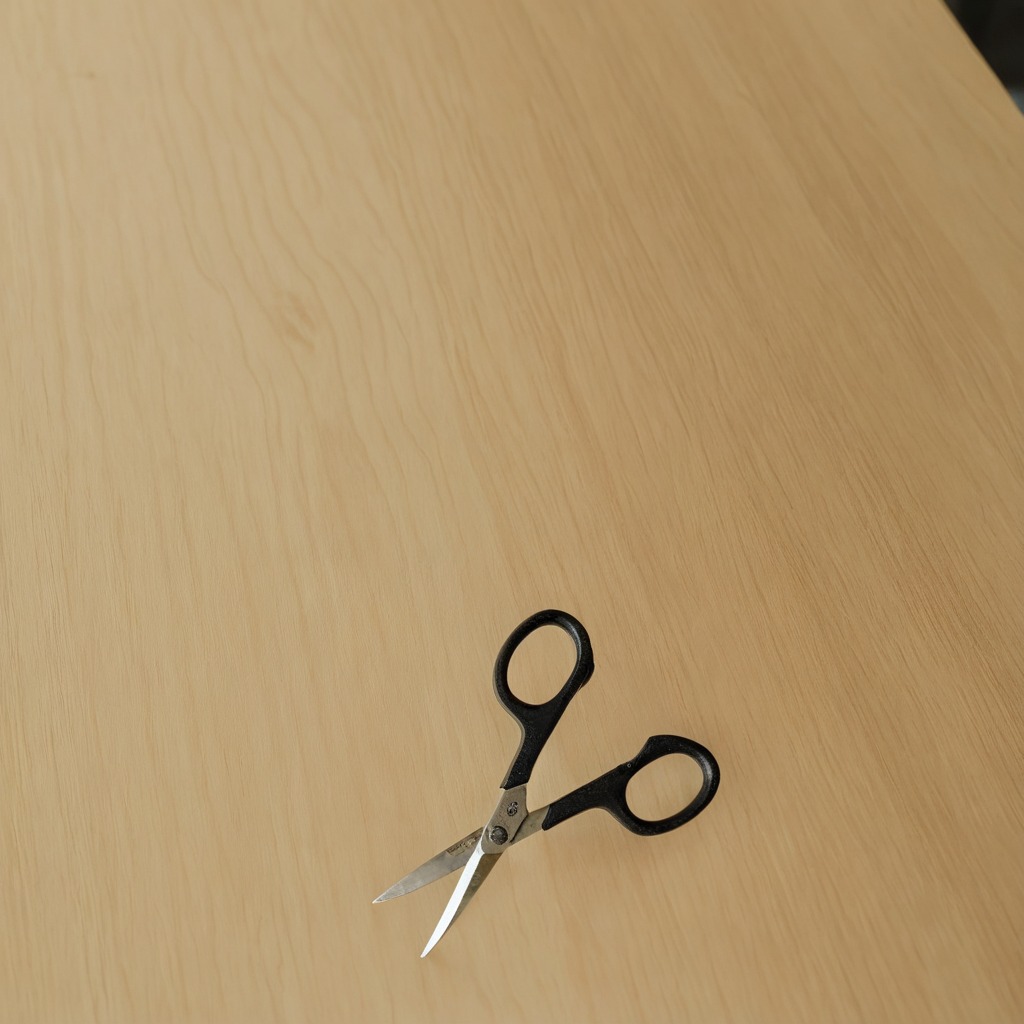
A scissor is lying on a plywood surface in a paint workshop lit by afternoon window light.